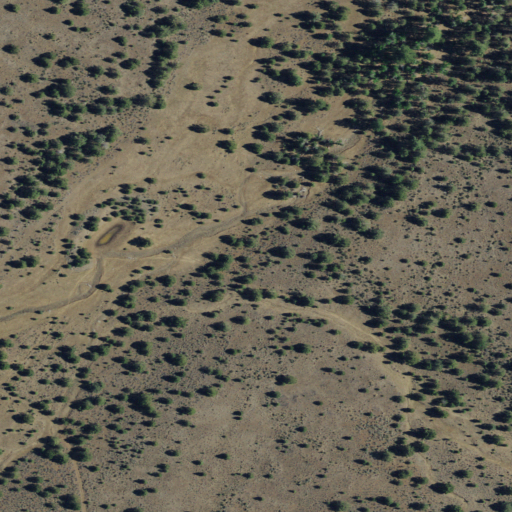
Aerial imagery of valley in California named Cottonwood Canyon containing shrub, evergreen forest, and grassland